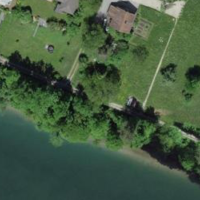
EUNIS habitat code: 25
Species observed at this site:
Tachybaptus ruficollis
Dryocopus martius
Aegithalos caudatus
Picus viridis
Spinus spinus